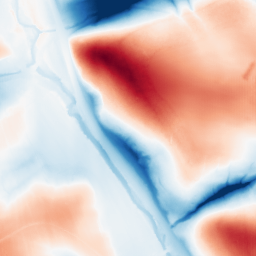
Category: classical
Decomposition family: gaussian_anisotropic
Decomposition parameters: sigma_x: 2
sigma_y: 50
Upsampling method: fft_zeropad
Upsampling parameters: scale: 2
Upsampling scale: 2